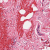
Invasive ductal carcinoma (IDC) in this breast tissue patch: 0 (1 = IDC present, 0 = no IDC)